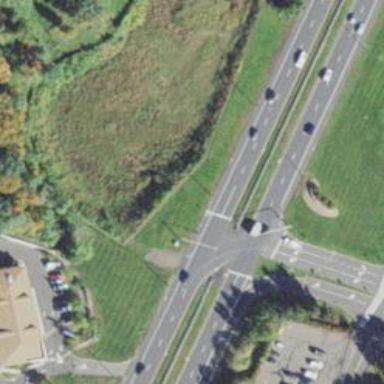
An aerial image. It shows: Trunk link highway.